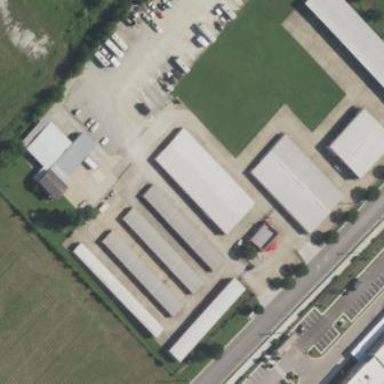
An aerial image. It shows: Group of garages.